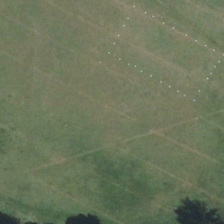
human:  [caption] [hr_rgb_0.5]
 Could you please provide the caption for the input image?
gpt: several green trees are near a large piece of green meadow .

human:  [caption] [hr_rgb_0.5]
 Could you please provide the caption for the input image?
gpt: several green trees are near a large piece of green meadow .

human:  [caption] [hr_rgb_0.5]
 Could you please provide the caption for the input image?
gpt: several green trees are near a large piece of green meadow .

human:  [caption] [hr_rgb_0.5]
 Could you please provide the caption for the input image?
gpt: several green trees are near a large piece of green meadow .

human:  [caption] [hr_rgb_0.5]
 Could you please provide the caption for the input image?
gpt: several green trees are near a large piece of green meadow .